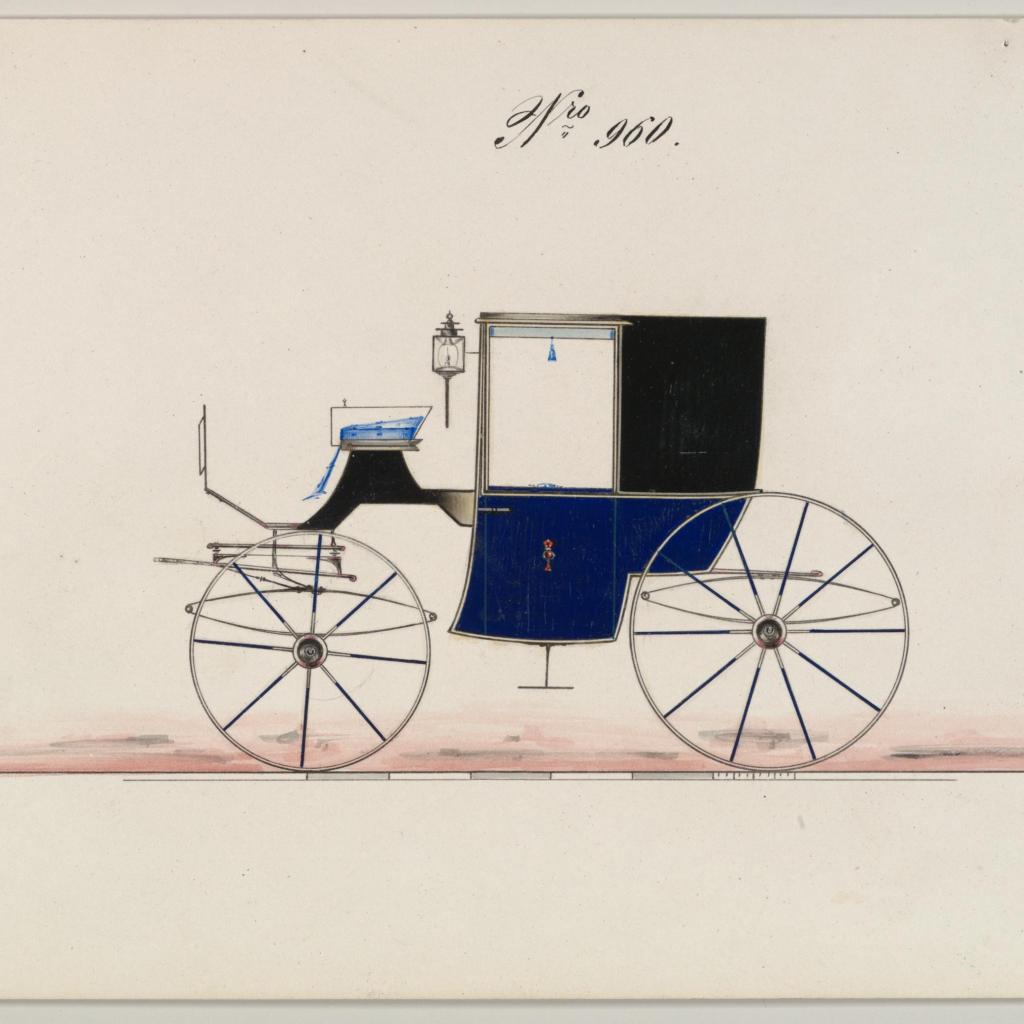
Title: Design for Brougham, no. 960
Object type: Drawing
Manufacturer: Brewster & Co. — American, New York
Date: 1850–70
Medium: Pen and black ink, watercolor and gouache with gum arabic
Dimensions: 6 1/16 x 9 1/8 in. (15.4 x 23.2 cm)
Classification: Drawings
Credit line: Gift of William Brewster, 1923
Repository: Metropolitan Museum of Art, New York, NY